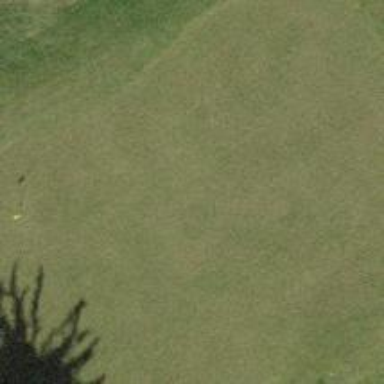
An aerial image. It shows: Picturesque green golfing area with grass land use.